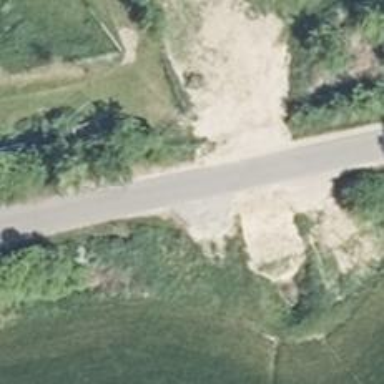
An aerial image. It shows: Unclassified road with asphalt surface.